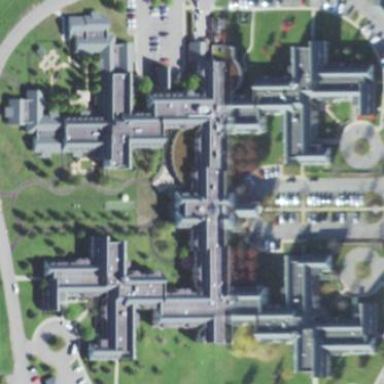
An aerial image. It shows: Building.